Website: ulta-beauty
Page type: delivery-shipping
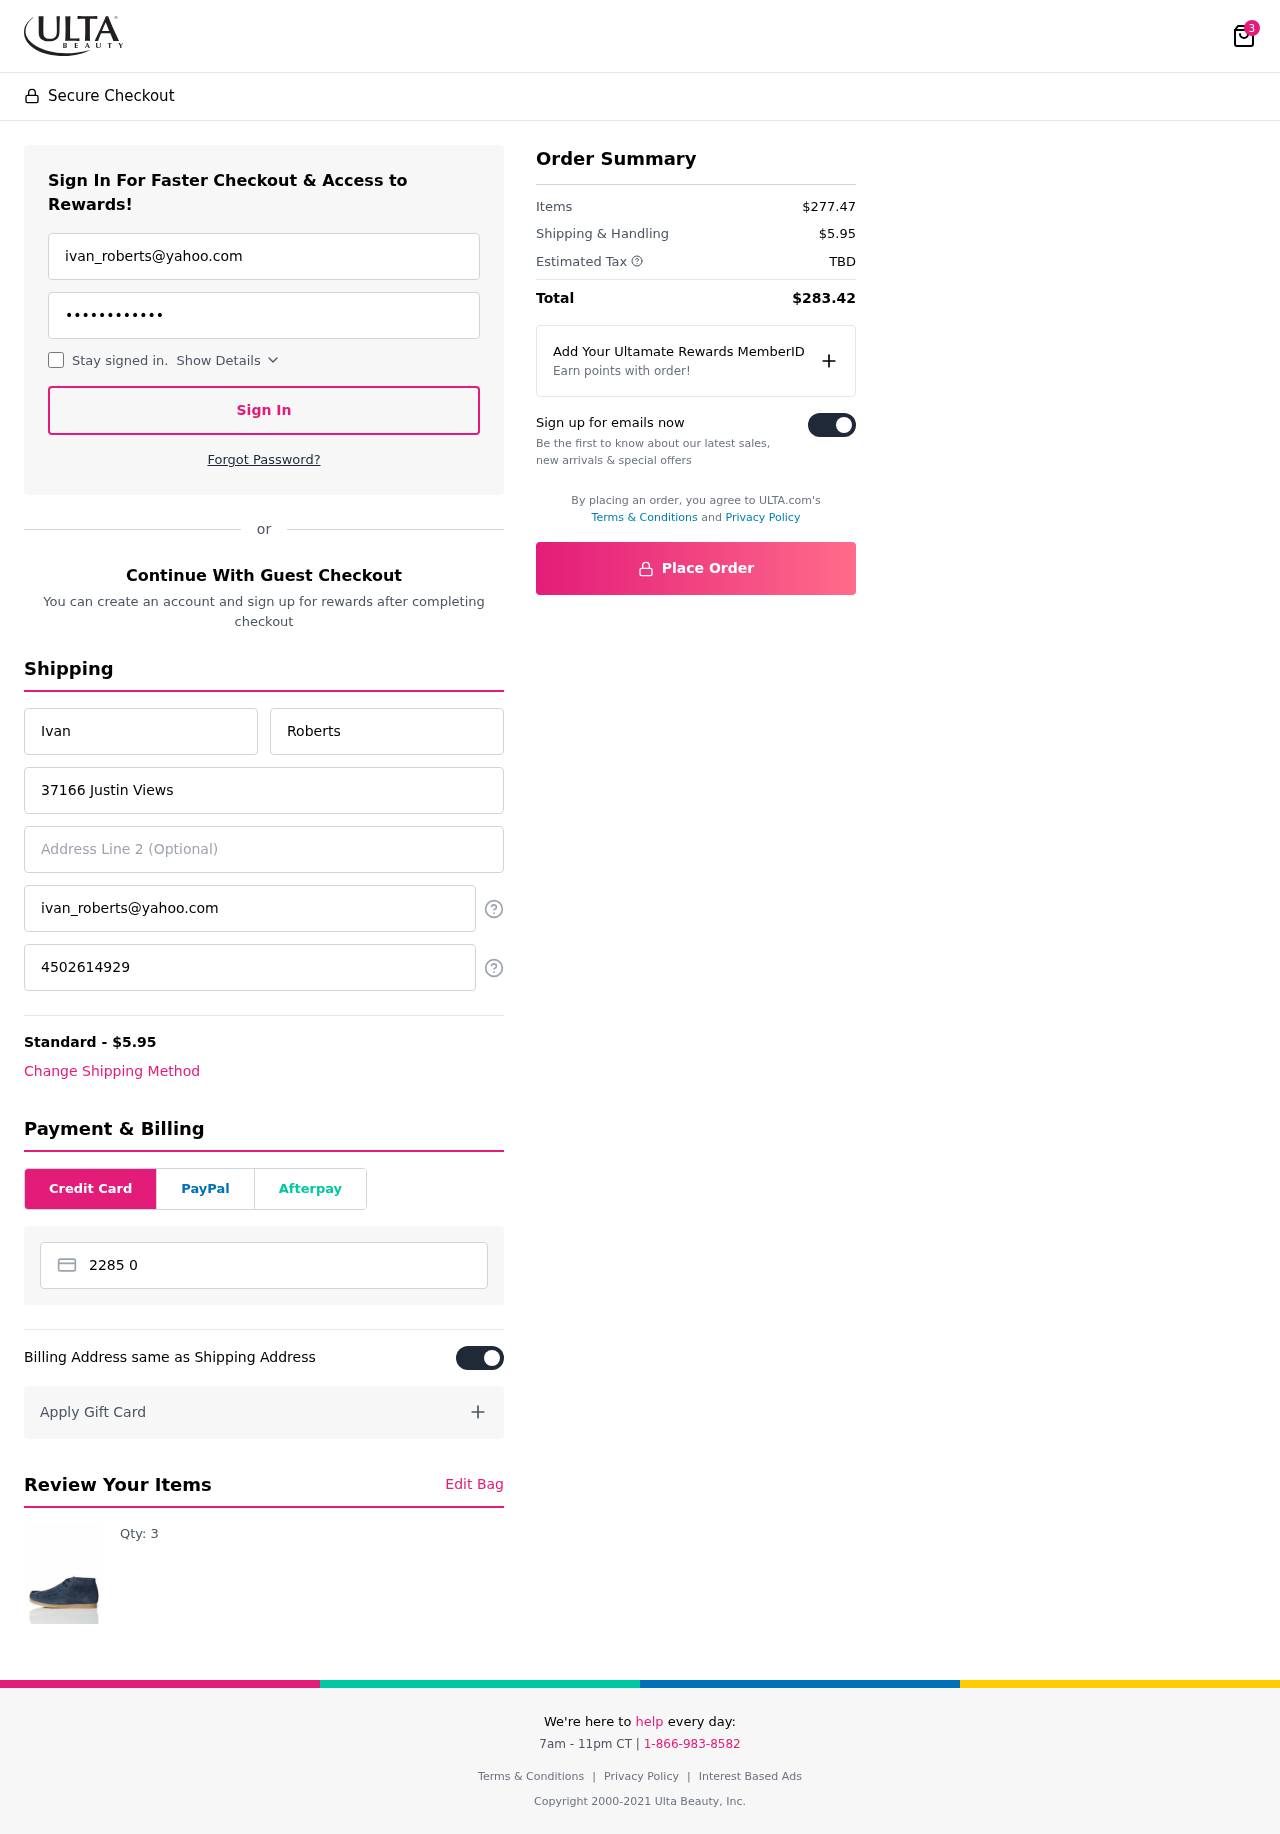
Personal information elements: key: PII_CARD_NUMBER
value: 2285 0282 2608 9293
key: PII_EMAIL
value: ivan_roberts@yahoo.com
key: PII_EMAIL2
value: ivan_roberts@yahoo.com
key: PII_FIRSTNAME
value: Ivan
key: PII_LASTNAME
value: Roberts
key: PII_PHONE
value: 4502614929
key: PII_STREET
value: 37166 Justin Views
Product elements: key: PRODUCT1_QUANTITY
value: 3
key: PRODUCT1
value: Qty: 3
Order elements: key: ORDER_NUM_ITEMS
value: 3
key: ORDER_SHIPPING_COST
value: $5.95
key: ORDER_SUBTOTAL
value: $277.47
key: ORDER_TAX
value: TBD
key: ORDER_TOTAL
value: $283.42